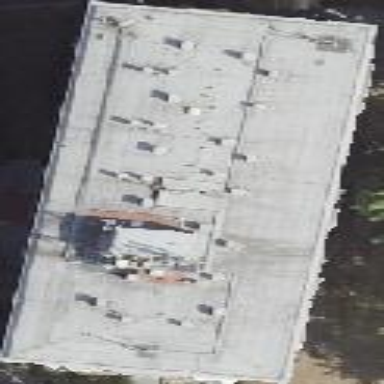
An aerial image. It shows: Hipped roof apartment building.